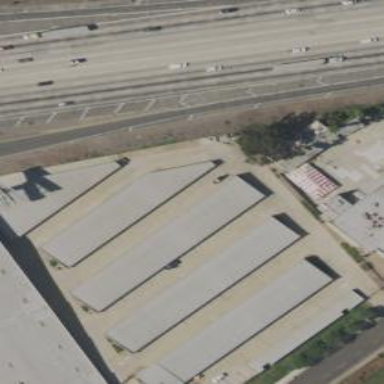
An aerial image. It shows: Warehouse building.